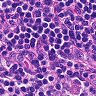
Metastatic tissue present: no